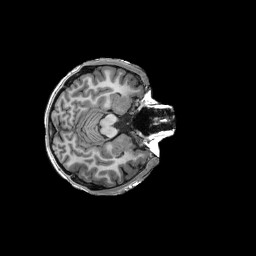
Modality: T1w
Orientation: axial
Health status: ill
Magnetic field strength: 3 T